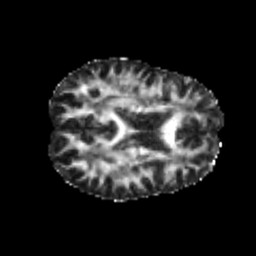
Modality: FA
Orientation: axial
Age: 25
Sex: male
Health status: healthy
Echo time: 0.074 s